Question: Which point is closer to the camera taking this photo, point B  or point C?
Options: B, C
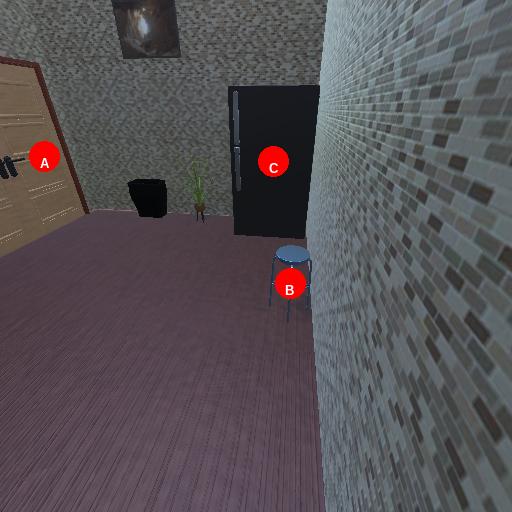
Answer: B